Interaction volume radius: 10 \u00c5
Interaction volume height: 10 \u00c5
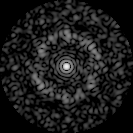
Disorder parameter: 0.7544